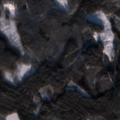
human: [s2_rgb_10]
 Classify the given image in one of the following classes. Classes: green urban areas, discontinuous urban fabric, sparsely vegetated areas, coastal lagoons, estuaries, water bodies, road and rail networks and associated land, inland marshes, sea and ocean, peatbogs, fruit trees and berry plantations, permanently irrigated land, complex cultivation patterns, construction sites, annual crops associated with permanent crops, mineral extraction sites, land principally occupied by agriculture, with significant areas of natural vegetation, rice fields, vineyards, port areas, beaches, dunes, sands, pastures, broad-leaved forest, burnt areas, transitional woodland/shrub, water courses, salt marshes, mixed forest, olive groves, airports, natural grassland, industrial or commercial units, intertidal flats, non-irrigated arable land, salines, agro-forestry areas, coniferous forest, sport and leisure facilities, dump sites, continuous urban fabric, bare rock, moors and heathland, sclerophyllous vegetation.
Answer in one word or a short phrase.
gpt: coniferous forest, transitional woodland/shrub